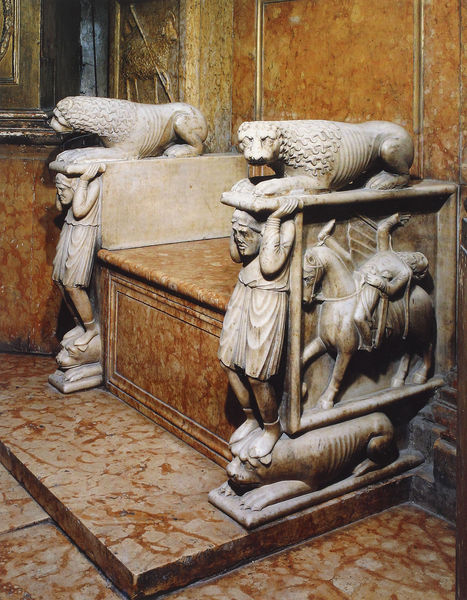
Titel: Bischofsthron
Standort: Parma, Dom (EU - I - Emilia-Romagna)
Schlagwörter: mann, weiß, ocker, sitzen, braun, marmor, männer, stuhl, hund, rot, tier, arme, mensch, sockel, stein, tragen, sessel, pferd, reiter, statue, relief, lehne, sitz, last, bank, figuren, thron, dekoration, podest, foto, ritter, löwen, statuen, grab, löwe, träger, karyatiden, mamor, atlas, halbplastik, atlasfiguren, abwerfen